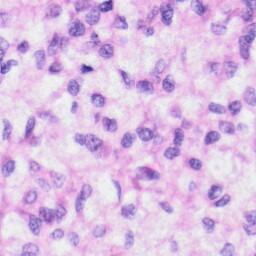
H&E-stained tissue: Liver